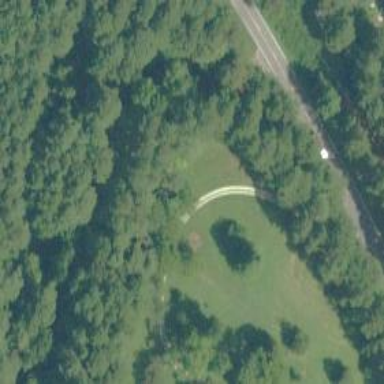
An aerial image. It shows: Path.